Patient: sex F, age 31
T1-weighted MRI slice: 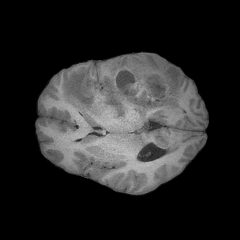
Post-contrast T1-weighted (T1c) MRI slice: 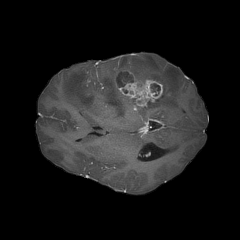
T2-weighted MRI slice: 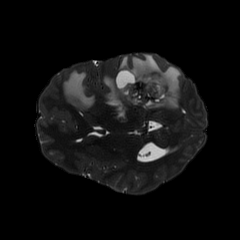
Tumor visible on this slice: yes
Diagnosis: Glioblastoma, IDH-wildtype
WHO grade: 4